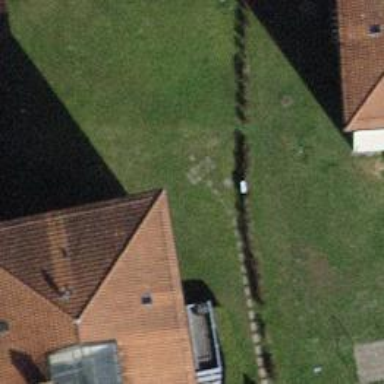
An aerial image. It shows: Hedge barrier.